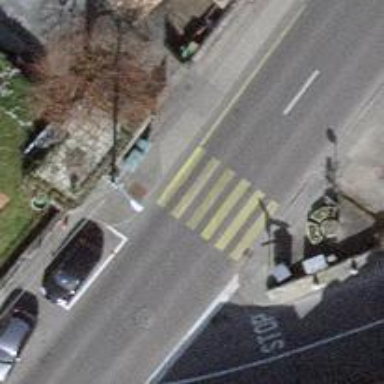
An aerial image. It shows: Marked crossing on the road.